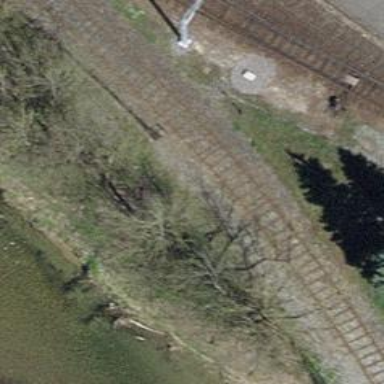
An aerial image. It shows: Railway yard with one track in service.